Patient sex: M
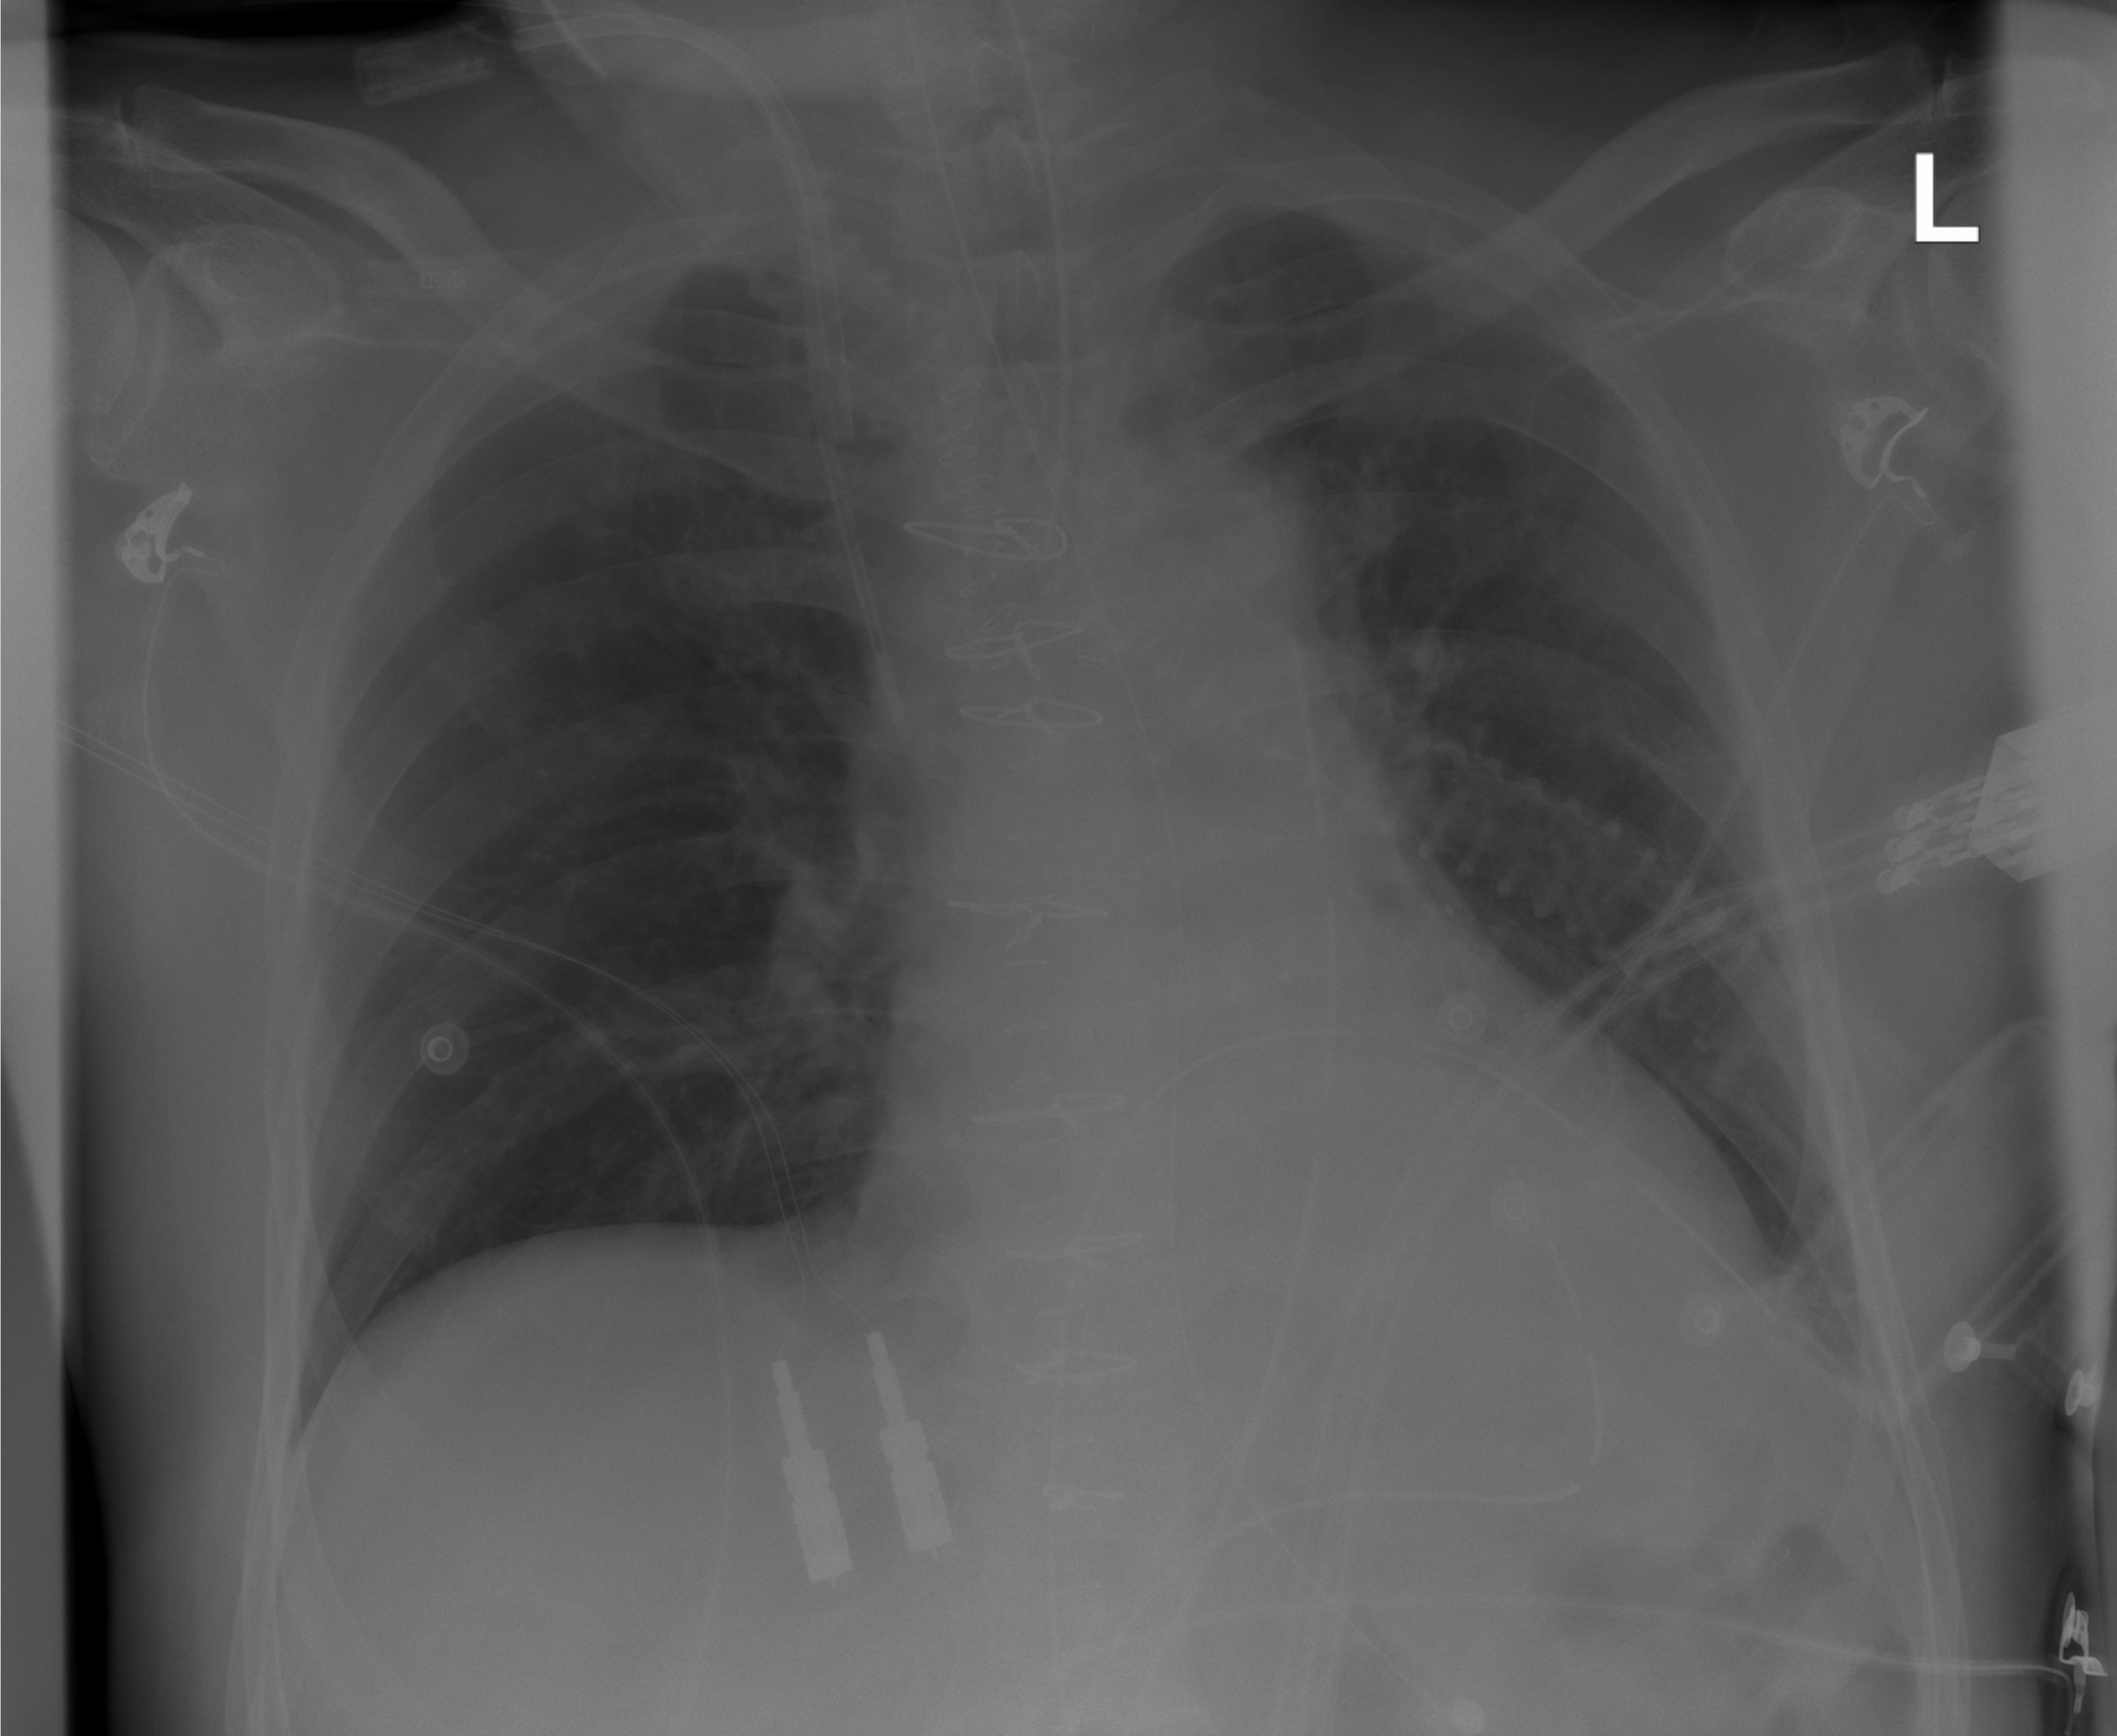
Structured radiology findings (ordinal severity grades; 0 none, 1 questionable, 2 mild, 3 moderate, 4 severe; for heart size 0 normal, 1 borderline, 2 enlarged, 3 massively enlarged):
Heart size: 0
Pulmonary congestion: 0
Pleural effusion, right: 0
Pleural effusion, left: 1
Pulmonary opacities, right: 0
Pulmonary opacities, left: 0
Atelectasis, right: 0
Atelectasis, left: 0